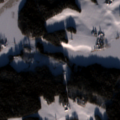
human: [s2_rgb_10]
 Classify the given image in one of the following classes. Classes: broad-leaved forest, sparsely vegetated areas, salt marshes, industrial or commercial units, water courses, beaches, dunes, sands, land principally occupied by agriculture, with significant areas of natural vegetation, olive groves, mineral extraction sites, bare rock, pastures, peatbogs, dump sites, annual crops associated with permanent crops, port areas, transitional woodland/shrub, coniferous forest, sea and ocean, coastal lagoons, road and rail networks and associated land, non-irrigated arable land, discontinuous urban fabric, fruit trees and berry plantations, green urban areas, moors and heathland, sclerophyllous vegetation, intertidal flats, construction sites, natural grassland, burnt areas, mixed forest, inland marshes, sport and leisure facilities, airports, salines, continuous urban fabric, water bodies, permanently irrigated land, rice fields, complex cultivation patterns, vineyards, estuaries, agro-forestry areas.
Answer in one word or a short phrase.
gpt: land principally occupied by agriculture, with significant areas of natural vegetation, coniferous forest, water bodies